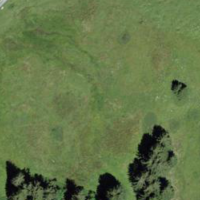
EUNIS habitat code: 23
Species observed at this site:
Euphorbia cyparissias